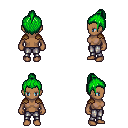
a pixel art fantasy rpg character, female body template, human, dark skin, leather shoulder armor, metal pants, green short topknot hairstyle, four views (front, back, left, right), 2x2 character sprite sheet, small pixel art, hard edges, no anti-aliasing